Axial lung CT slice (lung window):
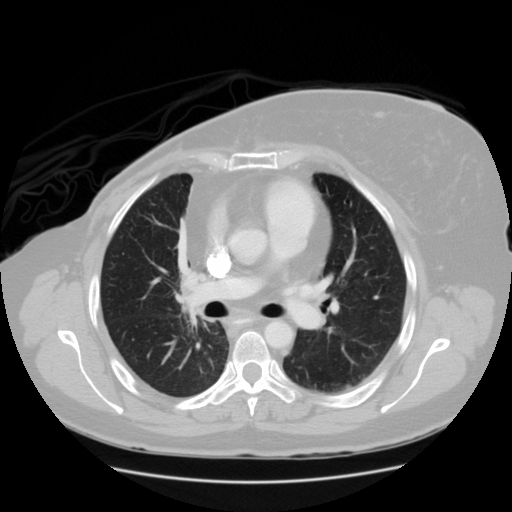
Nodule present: no